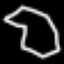
Label: octagon